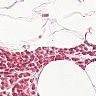
Metastatic tissue present: no